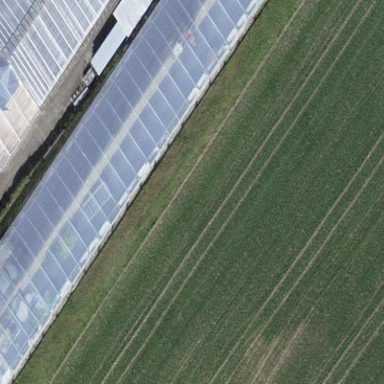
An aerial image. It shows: Greenhouse.